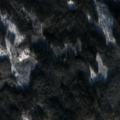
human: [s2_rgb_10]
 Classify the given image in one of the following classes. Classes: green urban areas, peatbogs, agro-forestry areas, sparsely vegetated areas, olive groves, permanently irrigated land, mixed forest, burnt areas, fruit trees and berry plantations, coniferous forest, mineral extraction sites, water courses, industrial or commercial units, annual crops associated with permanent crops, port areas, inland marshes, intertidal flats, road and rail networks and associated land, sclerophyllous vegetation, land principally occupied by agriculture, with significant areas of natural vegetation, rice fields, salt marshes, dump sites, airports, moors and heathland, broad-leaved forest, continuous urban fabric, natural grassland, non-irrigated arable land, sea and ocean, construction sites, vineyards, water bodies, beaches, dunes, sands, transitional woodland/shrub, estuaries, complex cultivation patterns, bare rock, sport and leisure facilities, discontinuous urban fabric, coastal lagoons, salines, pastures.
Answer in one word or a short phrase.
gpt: coniferous forest, mixed forest, transitional woodland/shrub